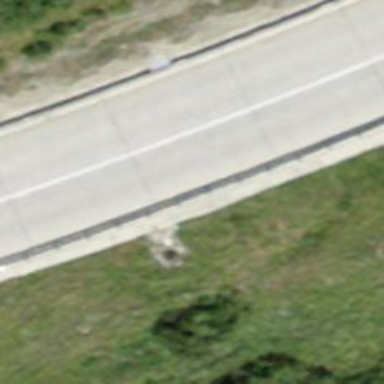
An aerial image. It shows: Primary road with asphalt surface.